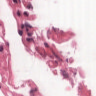
Metastatic tissue present: no